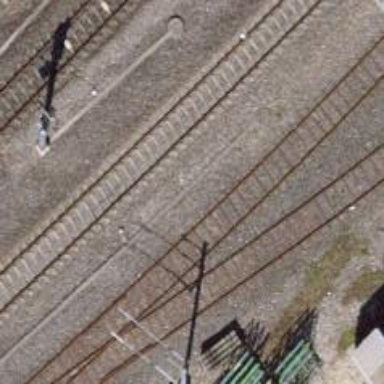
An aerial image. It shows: Railway yard with single rail track. The electrified track has contact line for power supply.